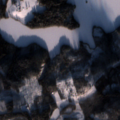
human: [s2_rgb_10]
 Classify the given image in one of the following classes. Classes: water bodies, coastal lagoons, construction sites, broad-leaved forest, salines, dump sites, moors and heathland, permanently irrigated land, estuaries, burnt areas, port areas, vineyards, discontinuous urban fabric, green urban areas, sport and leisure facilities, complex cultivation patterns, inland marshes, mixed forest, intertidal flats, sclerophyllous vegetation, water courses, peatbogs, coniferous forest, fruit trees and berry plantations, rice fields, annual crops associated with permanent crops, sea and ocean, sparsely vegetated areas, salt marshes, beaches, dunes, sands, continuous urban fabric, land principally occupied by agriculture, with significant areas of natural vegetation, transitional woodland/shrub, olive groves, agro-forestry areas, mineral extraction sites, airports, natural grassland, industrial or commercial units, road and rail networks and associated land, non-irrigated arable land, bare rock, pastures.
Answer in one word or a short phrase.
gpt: coniferous forest, mixed forest, transitional woodland/shrub, water bodies